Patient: sex M, age 24
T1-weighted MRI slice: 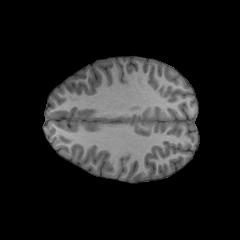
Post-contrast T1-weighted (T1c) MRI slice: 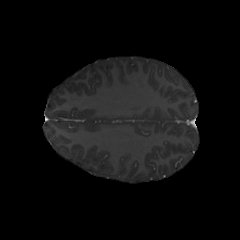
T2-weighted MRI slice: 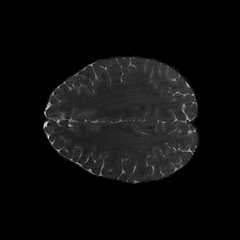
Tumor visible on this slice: no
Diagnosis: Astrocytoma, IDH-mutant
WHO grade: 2